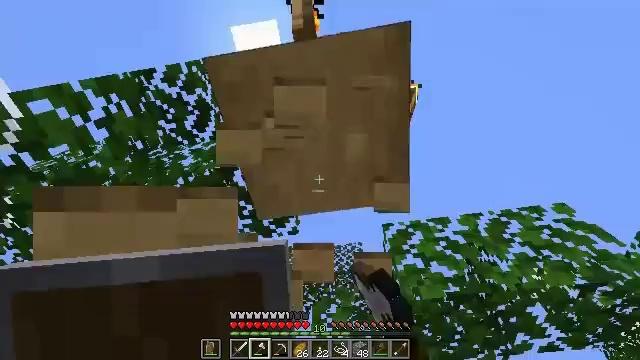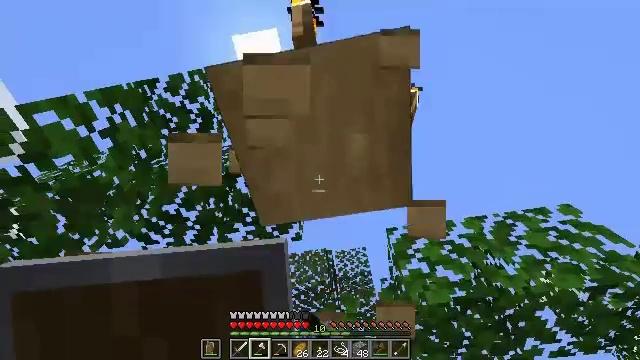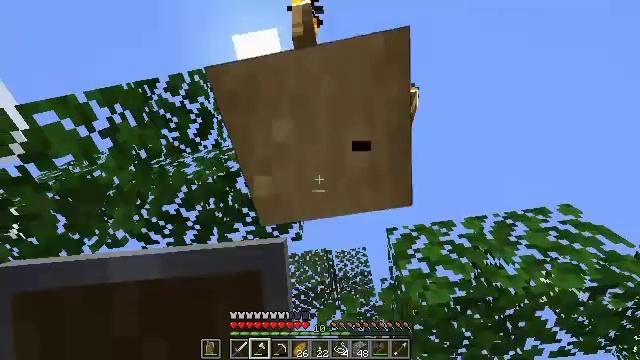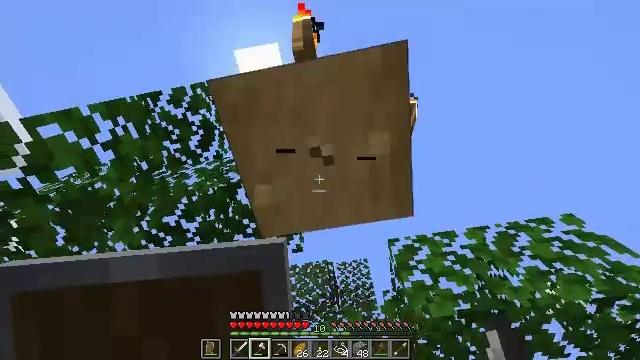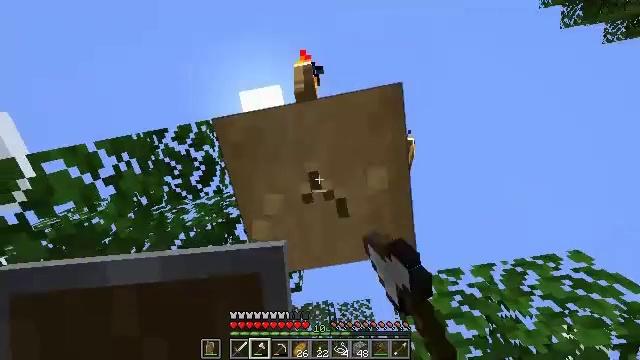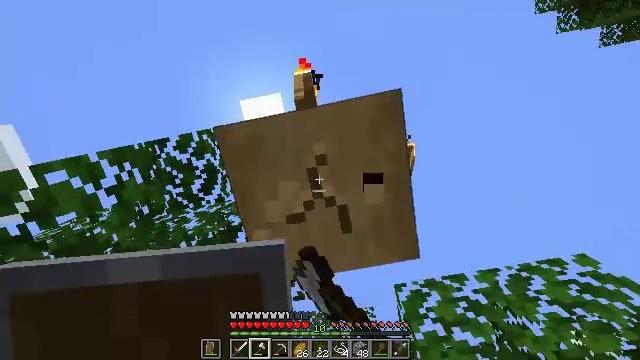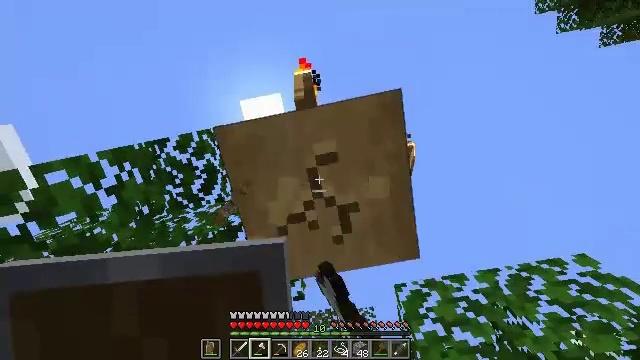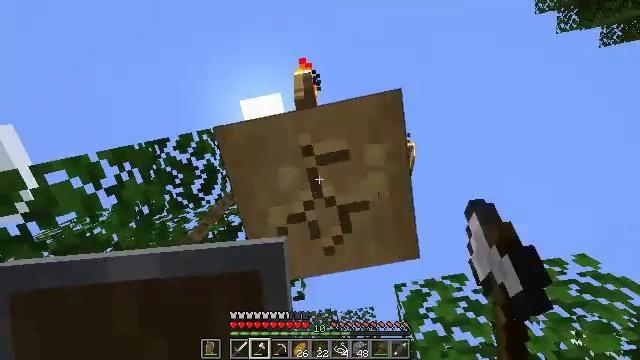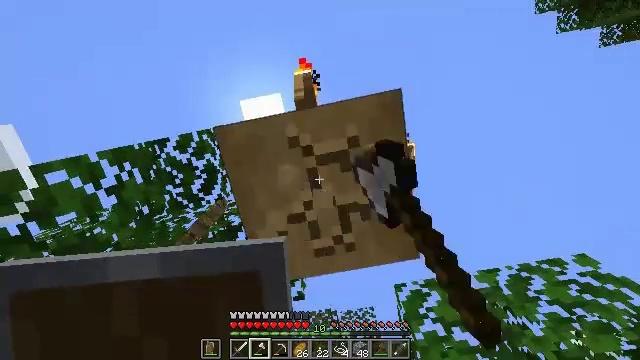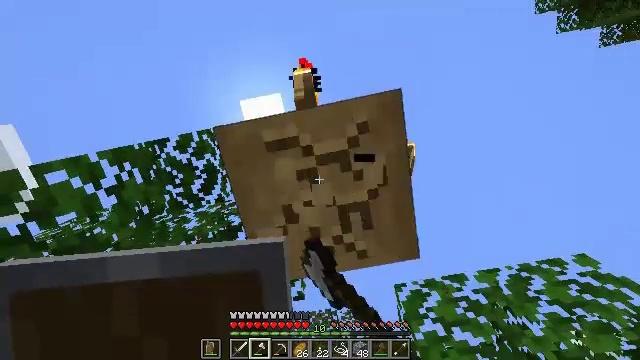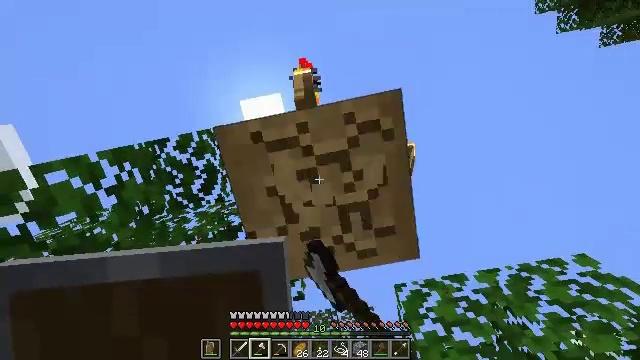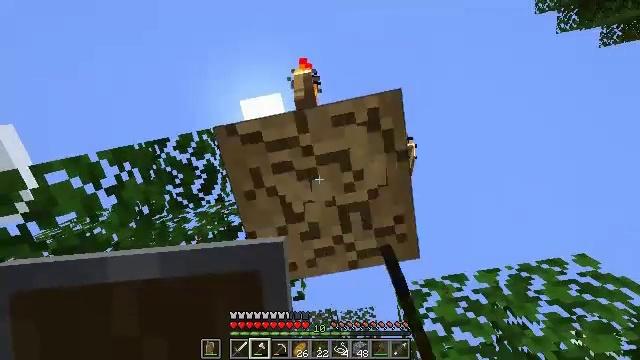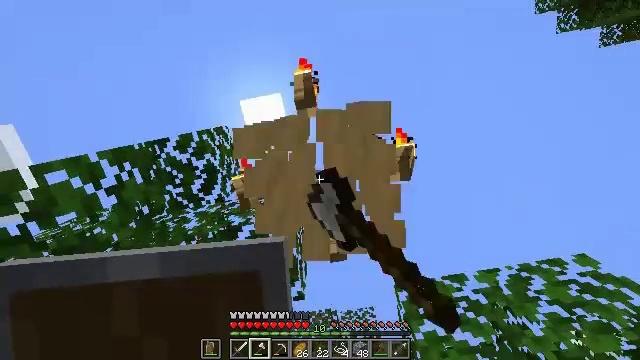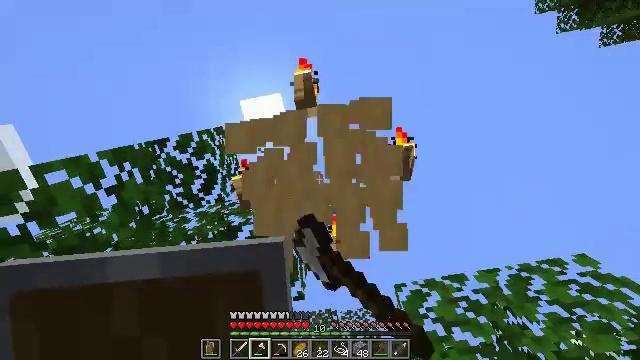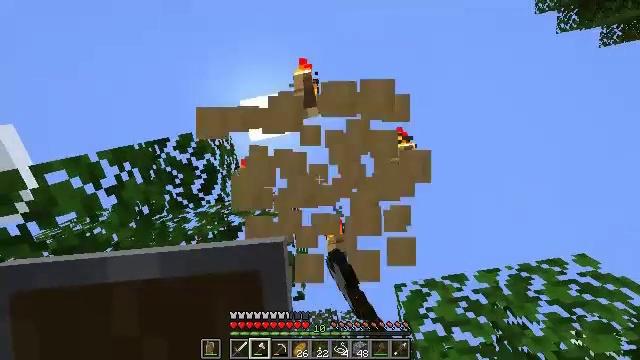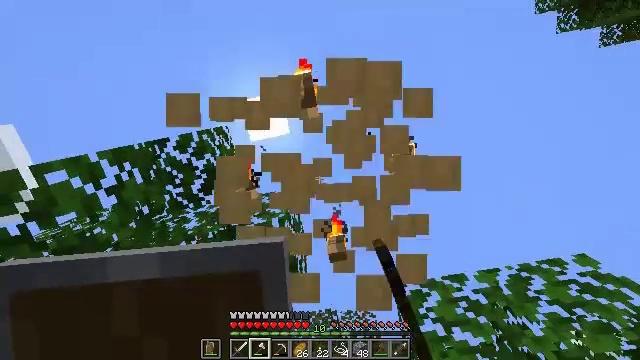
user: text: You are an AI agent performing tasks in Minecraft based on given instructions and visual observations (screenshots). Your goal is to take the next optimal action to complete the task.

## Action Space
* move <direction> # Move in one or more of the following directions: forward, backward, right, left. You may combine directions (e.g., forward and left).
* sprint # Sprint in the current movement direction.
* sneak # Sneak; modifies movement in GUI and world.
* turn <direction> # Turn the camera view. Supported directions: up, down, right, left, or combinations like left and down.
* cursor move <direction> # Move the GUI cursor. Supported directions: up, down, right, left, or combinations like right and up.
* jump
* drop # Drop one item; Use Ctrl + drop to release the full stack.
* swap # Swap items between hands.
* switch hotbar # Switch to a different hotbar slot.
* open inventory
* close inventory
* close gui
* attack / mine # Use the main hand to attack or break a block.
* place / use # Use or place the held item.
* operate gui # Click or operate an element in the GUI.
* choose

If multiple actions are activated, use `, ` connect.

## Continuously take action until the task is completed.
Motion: motion action
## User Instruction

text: Harvest stripped oak wood to use in construction.
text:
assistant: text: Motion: turn left and up, attack / mine
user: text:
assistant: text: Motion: attack / mine
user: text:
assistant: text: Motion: turn up, attack / mine
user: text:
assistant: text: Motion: turn up, attack / mine
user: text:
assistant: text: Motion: turn up, attack / mine
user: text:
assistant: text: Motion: attack / mine
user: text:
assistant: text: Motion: attack / mine
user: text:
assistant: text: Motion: attack / mine
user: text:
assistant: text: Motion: attack / mine
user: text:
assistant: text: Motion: attack / mine
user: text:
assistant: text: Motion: attack / mine
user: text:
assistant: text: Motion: attack / mine
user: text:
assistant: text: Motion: attack / mine
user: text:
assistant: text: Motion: attack / mine
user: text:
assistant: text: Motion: attack / mine
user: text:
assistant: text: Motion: attack / mine
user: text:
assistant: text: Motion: attack / mine